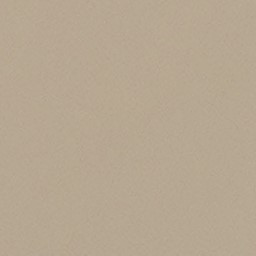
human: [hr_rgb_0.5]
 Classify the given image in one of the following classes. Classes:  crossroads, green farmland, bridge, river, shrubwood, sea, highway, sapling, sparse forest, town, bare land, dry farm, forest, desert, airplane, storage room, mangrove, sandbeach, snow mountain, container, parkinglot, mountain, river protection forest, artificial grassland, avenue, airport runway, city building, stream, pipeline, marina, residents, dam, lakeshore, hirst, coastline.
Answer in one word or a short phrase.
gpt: desert